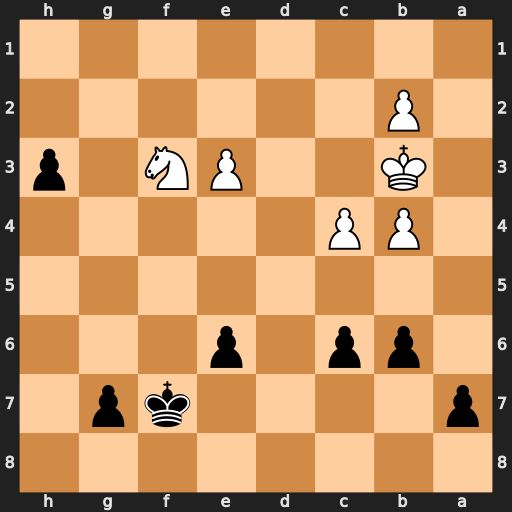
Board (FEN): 8/p4kp1/1pp1p3/8/1PP5/1K2PN1p/1P6/8
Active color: b
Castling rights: -
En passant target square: -
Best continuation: Kg6 Kc2 Kh5